Field crop: maize
Growth stage: 2
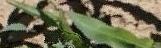
Species: maize